Interaction volume radius: 10 \u00c5
Interaction volume height: 45 \u00c5
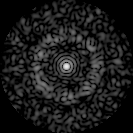
Disorder parameter: 0.8347